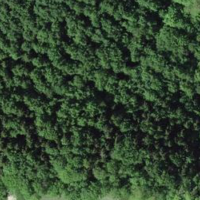
EUNIS habitat code: 41
Species observed at this site:
Lonicera acuminata